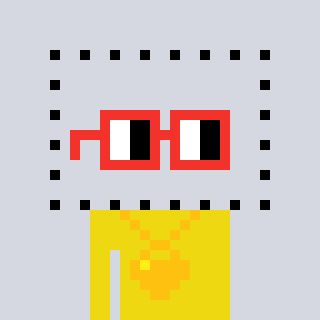
a pixel art character with square red glasses, a void-shaped head and a yellow-colored body on a cool background